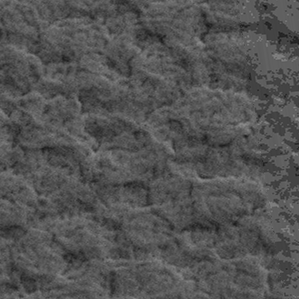
Label: frost